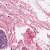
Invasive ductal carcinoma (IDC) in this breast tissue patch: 0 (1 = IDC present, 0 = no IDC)